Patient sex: F
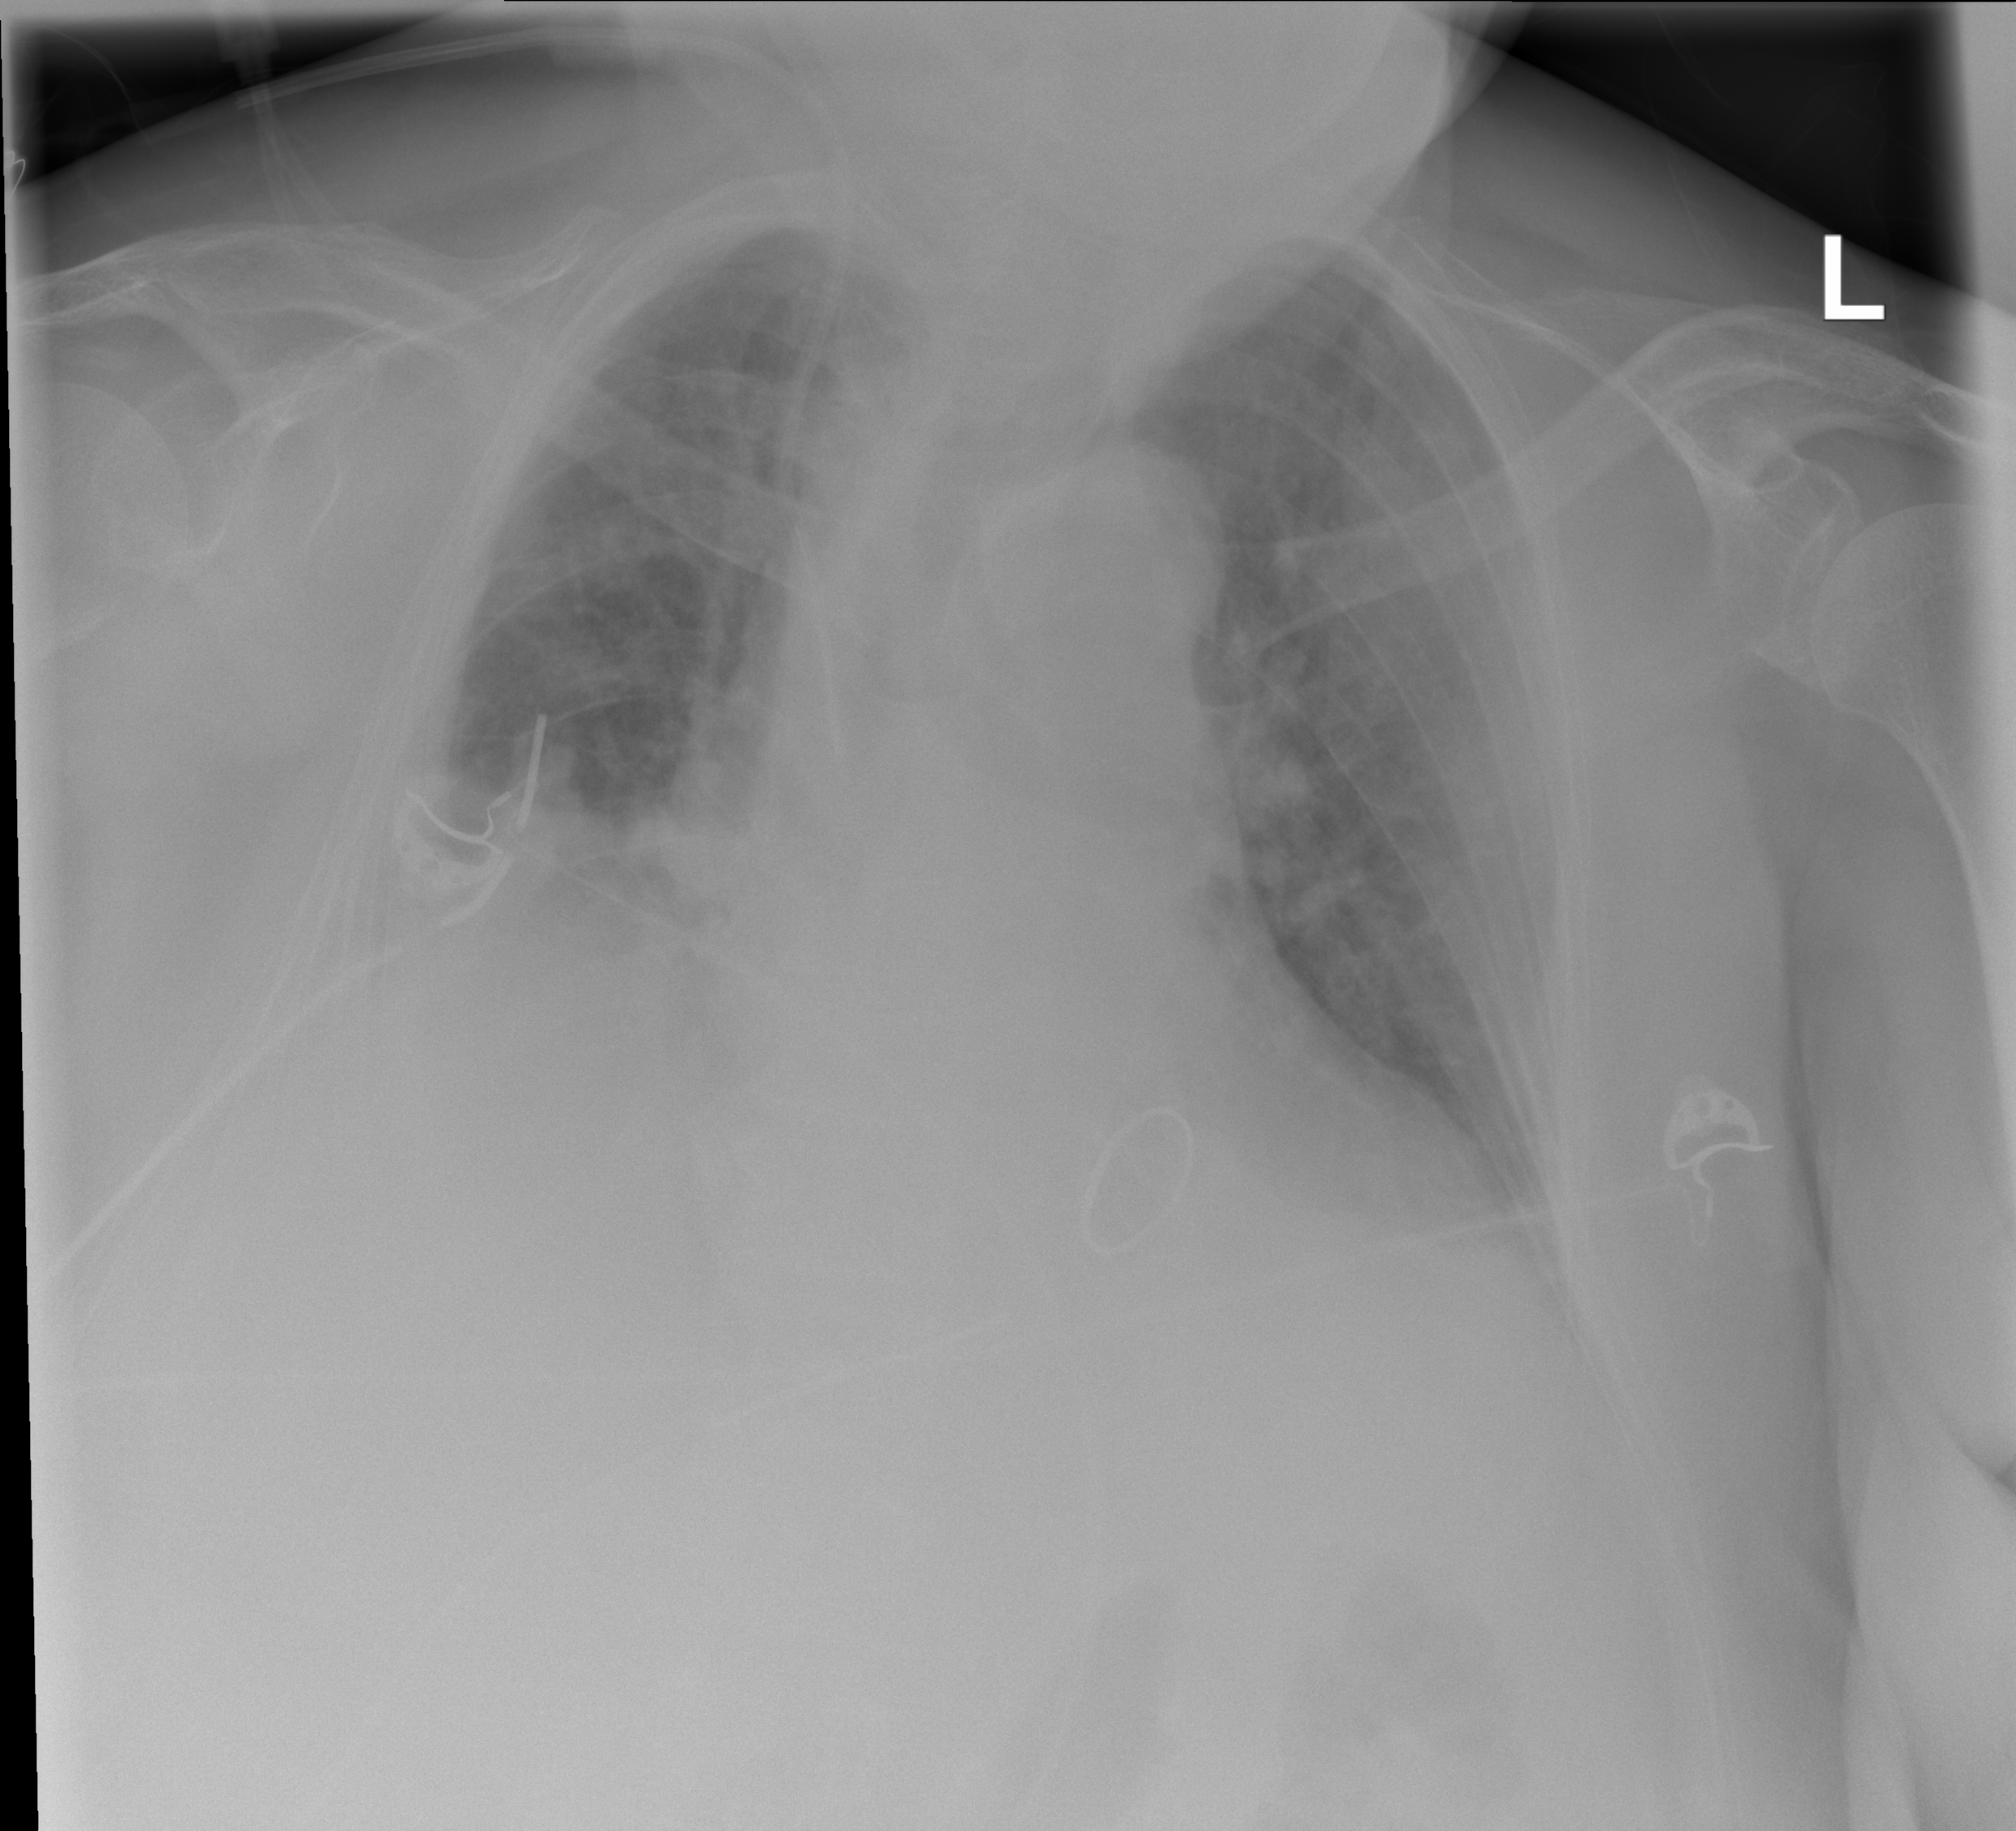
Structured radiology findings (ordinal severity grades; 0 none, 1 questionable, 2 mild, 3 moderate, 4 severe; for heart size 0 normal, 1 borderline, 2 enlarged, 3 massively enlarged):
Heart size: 0
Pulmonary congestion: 2
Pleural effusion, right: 1
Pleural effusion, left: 1
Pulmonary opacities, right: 0
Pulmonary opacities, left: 0
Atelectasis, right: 2
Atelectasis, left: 2